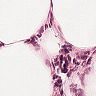
Metastatic tissue present: no